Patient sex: M
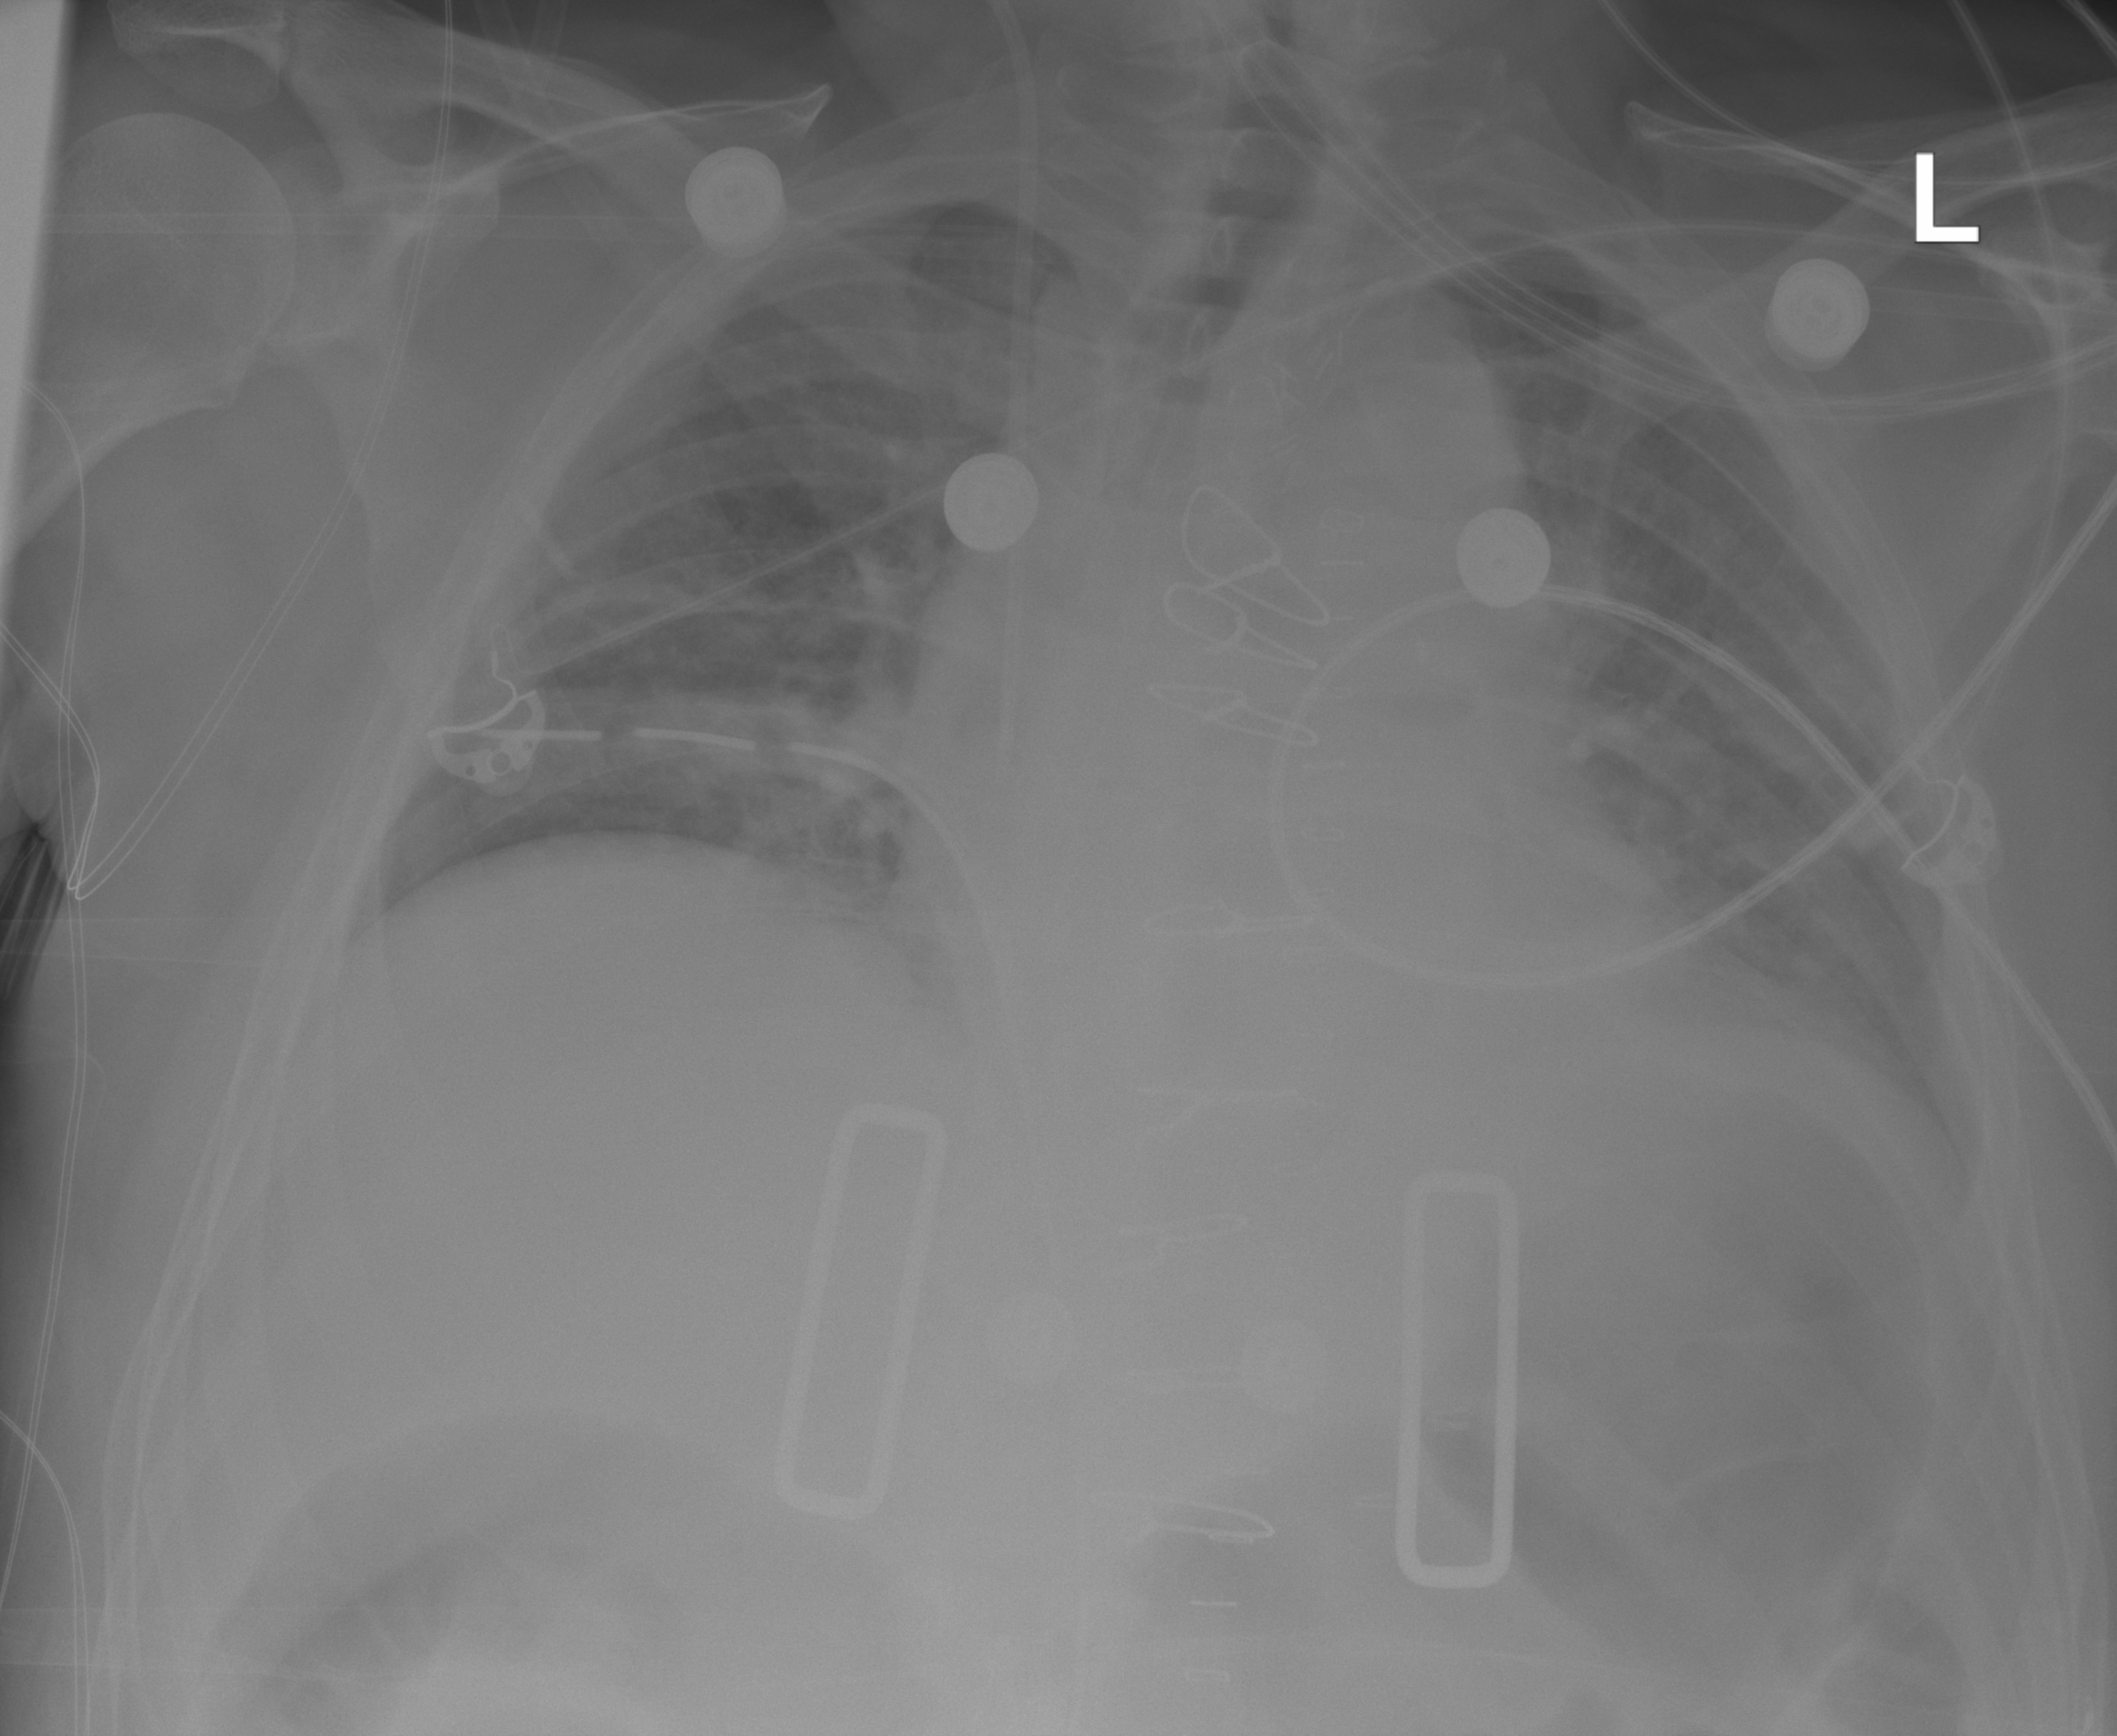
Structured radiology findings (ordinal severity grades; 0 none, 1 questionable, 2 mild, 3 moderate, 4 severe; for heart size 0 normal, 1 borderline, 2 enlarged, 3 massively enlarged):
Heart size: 2
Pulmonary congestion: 2
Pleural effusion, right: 0
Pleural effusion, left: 0
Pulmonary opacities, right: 0
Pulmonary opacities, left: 0
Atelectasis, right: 0
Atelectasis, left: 2